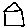
Label: house